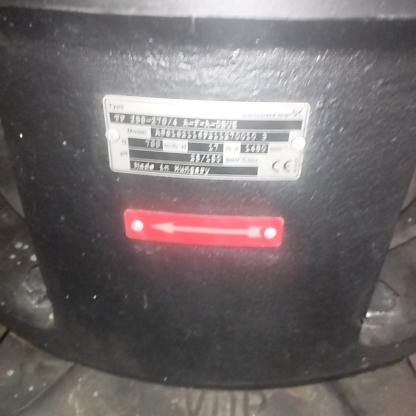
Klasa: tabliczka-znamionowa